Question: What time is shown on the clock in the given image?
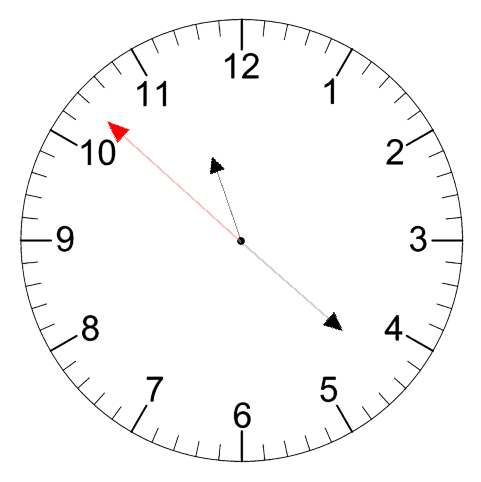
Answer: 11:21:52